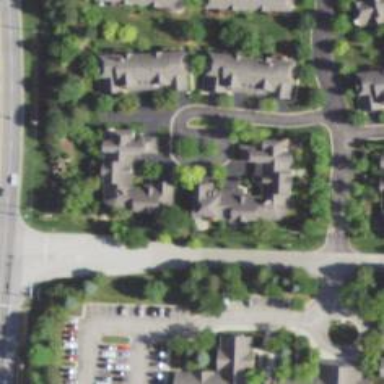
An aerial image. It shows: Living street.